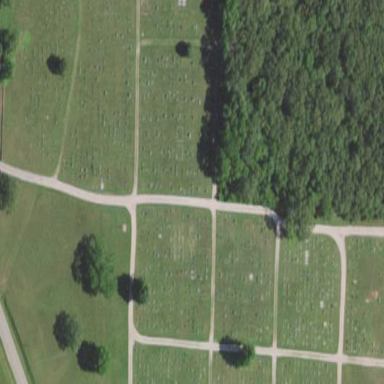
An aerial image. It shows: Cemetery.